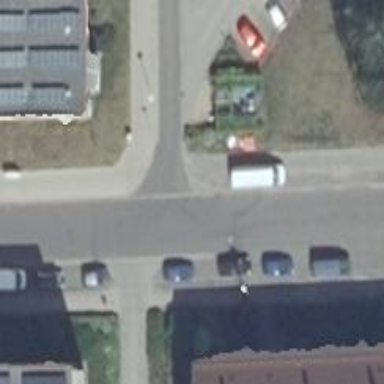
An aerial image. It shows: Residential road with asphalt surface and separate sidewalks. Parallel parking lanes on both sides of the road - on the street side on the right and on the kerb on the left.